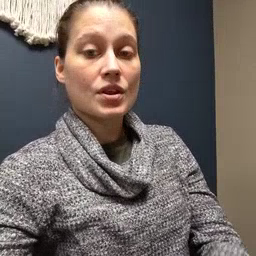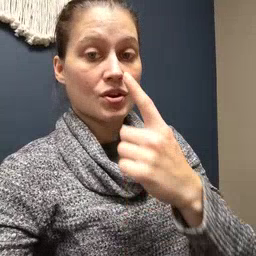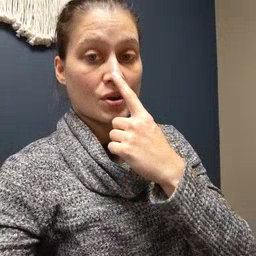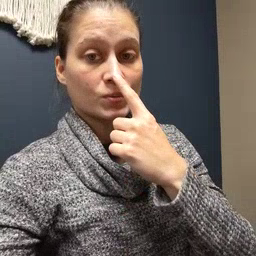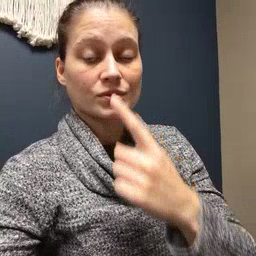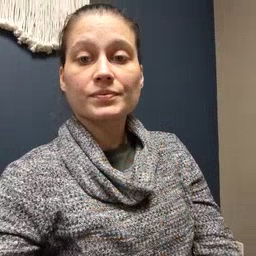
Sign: nose